Question: I am having trouble trying to hit one of my endpoints through postman. I'm new to Postman, so I don't know if my error is from improper Postman usage or my server logic.
Here is the post route and the require of another module I made
'''
var Post = require('./models/post')
app.post('/api/posts', function(req, res, next){
var post = new Post({
username: req.body.username,
body: req.body.body
})
post.save(function(err, post){
if(err) {
return next(err)
}
res.json(201, post)
})
})
'''
Here is the post module
'''
var db = require('../db')
var Post = db.model('Post', {
username: { type: String, required: true},
body: { type: String, required: true},
date: { type: Date, required: true,
default: Date.now}
})
module.exports = Post
'''
the file structure is nodeServer/models with db.js, package.json, node_modules and server.js in nodeServer and post.js in models
my Postman request and the error it returns look like this

There is more error message beneath what's shown in the picture, but it's all path/morepath/path.js kind of stuff and includes some of my system information.
Please help me solve this validation error!
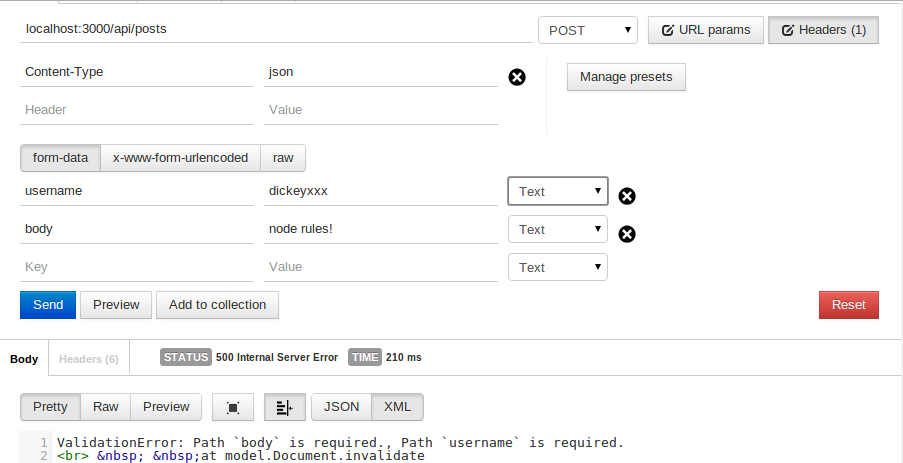
Answer: If you are only using 'bodyParser.json()', then you need to either also add 'bodyparser.urlencoded()' OR select the 'raw' option in Postman, then select 'JSON (application/json)' in the dropdown next the content type buttons, and then paste valid JSON into the body textarea field.